Question: I am just beginning with web coding now and I do apologize for any nonsense things I might come up with.
I am trying to modify a template of a website. This website is divided in two background pictures, one is for the top that goes a bit beyond the middle of the page, and the other one is supposed to be for the bottom of the page.
What I am trying to do is to make the top background picture come further down close to the bottom navigation bar, and than let the second background picture to seat on the bottom of the page where the bottom navigation bar is.
Here is the complete CSS <URL>
The top background picture part is
'''
.bg1 {background:url(../images/bg1.gif) center 0 repeat-x; min-height:100%;}
'''
While the bottom background picture part
'''
body {
background:url(../images/bg.gif) 50% 0 repeat;
font-family:Arial, Helvetica, sans-serif;
font-size:12px;
line-height:18px;
color:#978e83;
min-width:1003px;
}
'''
What's strange is that whatever I do to the bottom picture part in the CSS wont take any effect, while if I touch the top picture part it will simply mess out the whole layout.
So far I haven't found any options to make the space of the bottom background part coming any further dow, and I am literally stuck into this.
Here's how the style looks now

Thanks
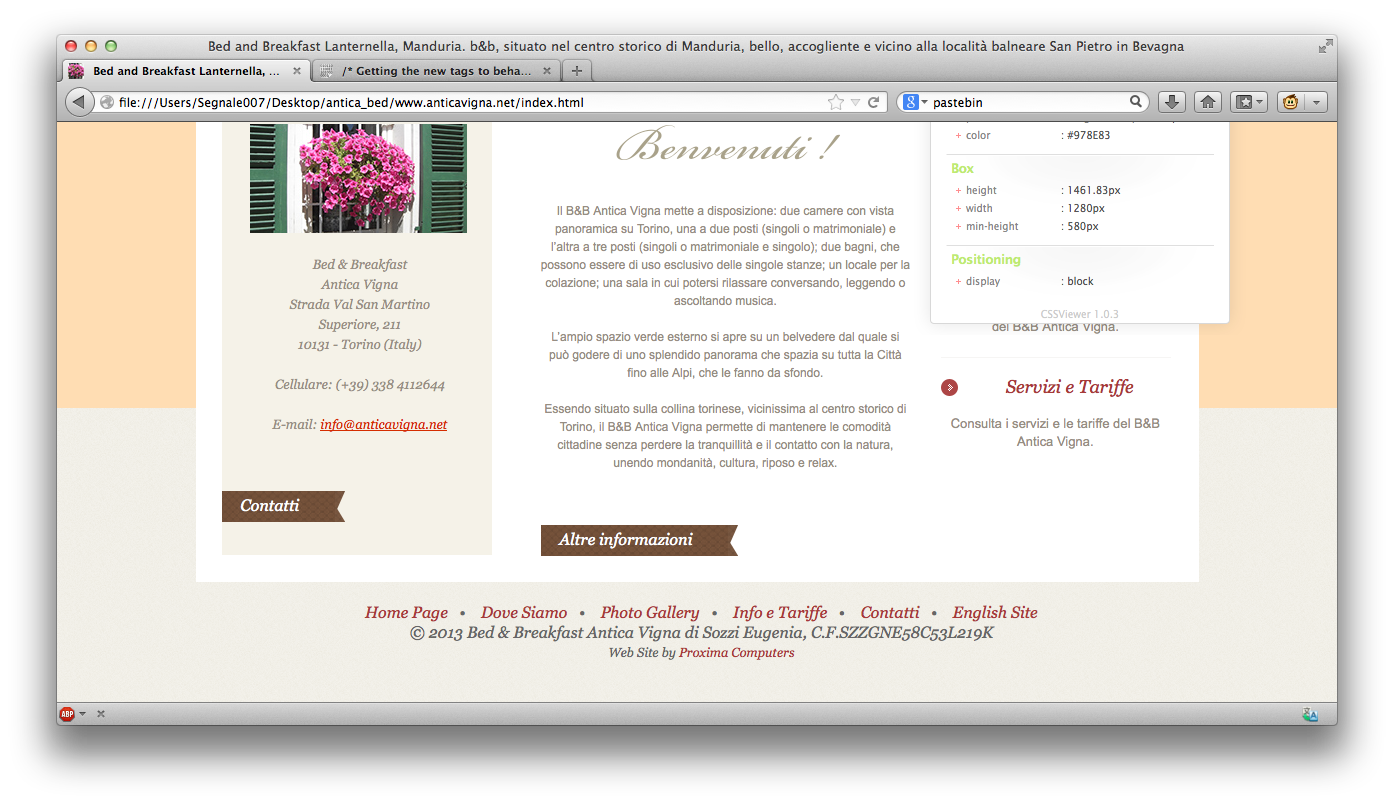
Answer: Since you say you're new to coding, I'm trying to simplify as much as possible. Forgive me if I've oversimplified.
I actually just wrote out a long explanation and then noticed the address bar is visible in your image - I checked the site and the top and bottom are actually both in bg1.gif. The body background image is just more of the same bottom color to cover past where the bottom of bg1.gif goes.
So there's a simple solution:
'''
.bg1{background-size: 100% 150%;}
'''
Just change the second value and the size of the color blocks will shift. All it does is scale the background and since, in this case, the background is simple colors it shouldn't have much of a problem interpolating the image.
This is the easiest way to fix your immediate problem. Ideally, you'd code the whole background differently. I'll post another response below with how to do this.
---
EDIT: I just noticed that there is a small line between the colored areas and there is a barely perceptible texture to the color areas - regardless my above solution still works, with slight distortion. So long as you aren't stretching too much, you should be ok.
If you want to do this without any distortion, the easiest solution is to just edit the image and add more space on the top. Editing the image is a good idea anyway because the way the background is currently formatted uses a lot of overhead. The background is 1309px x 1228px but it could just be 10 px wide with repeat-x. That alone could reduce the file size from 851kb to ~10kb.